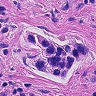
Metastatic tissue present: yes